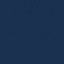
Land use / land cover: SeaLake